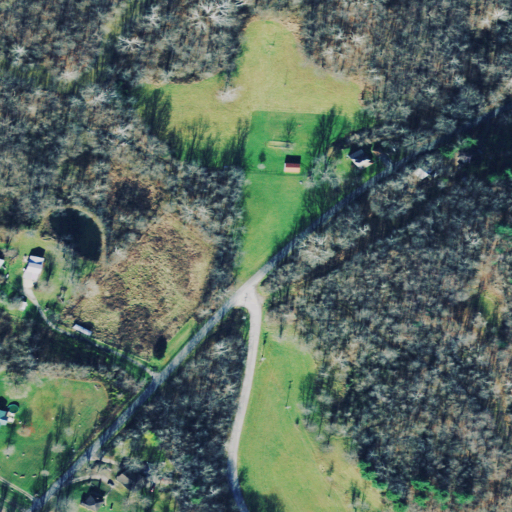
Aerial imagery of valley in Ohio named Possum Hollow containing deciduous forest, open development, pasture, grassland, low intensity development, and mixed forest